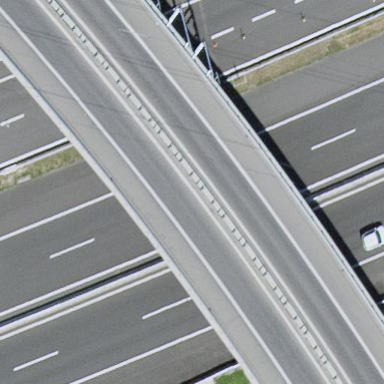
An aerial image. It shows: Man-made bridge.